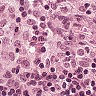
Metastatic tissue present: no